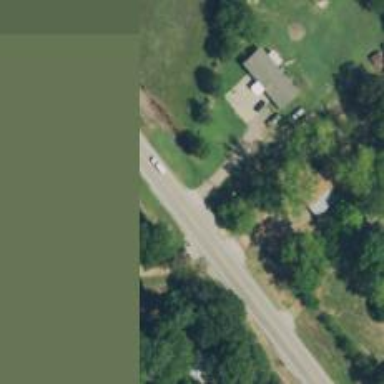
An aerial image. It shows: Driveway.